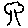
Label: tree